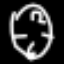
Label: clock